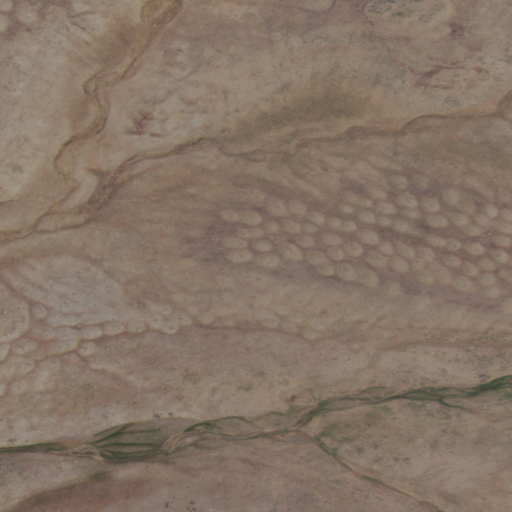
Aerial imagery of plain(s) in Idaho named Little Willow Flat containing grassland and shrub